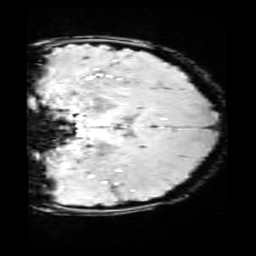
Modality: SWI
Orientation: coronal
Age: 13
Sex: female
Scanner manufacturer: siemens
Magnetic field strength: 3 T
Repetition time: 0.027 s
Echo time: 0.02 s